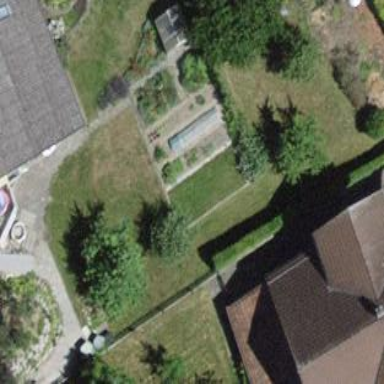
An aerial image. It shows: Garden that is leisure land.